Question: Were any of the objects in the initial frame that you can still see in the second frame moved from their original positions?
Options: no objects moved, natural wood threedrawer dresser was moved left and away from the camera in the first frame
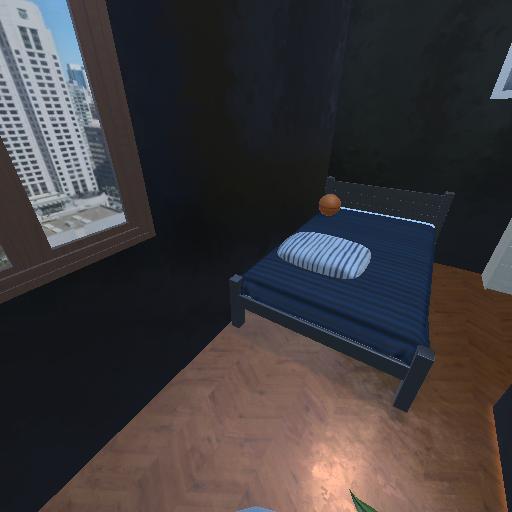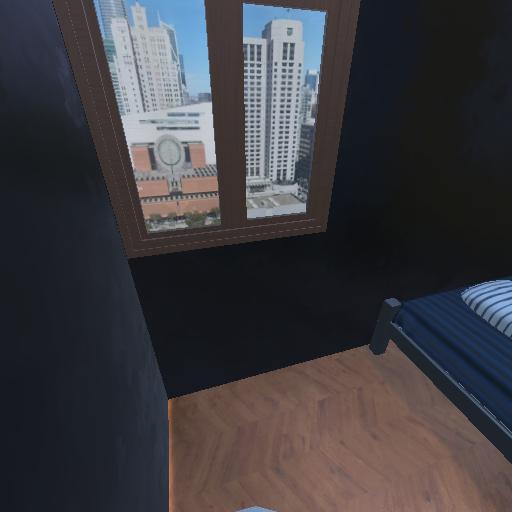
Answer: no objects moved